Field crop: tomato
Growth stage: 1
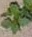
Species: solanum